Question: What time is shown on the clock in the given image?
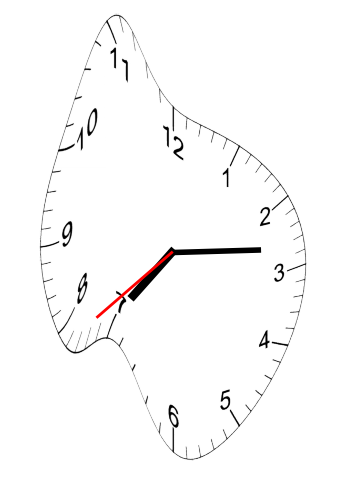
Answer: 07:13:38